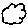
Label: cloud